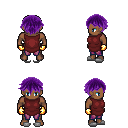
a pixel art fantasy rpg character, male body template, human, dark skin, maroon tunic, magenta pants, purple short bangs hairstyle, gold gloves, white slippers, four views (front, back, left, right), 2x2 character sprite sheet, small pixel art, hard edges, no anti-aliasing